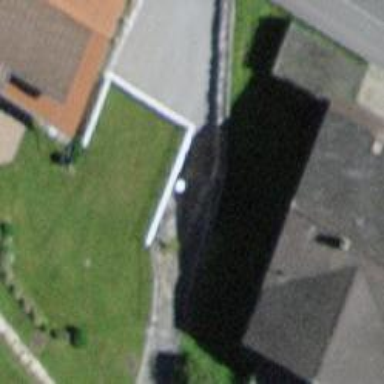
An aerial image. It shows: Garage.